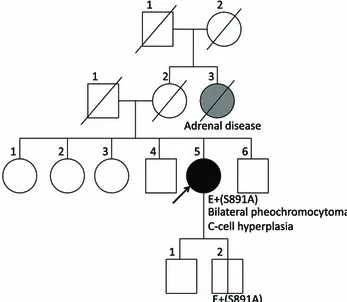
Pedigree of the family. The arrow indicates the proband. The II-3, who was affected by adrenal disease and died from cerebral vascular disease, might possibly carry the S891A mutation.
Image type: pathology (giemsa)